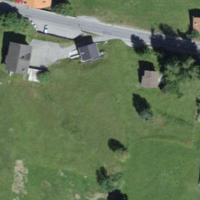
EUNIS habitat code: 24
Species observed at this site:
Erebia medusa